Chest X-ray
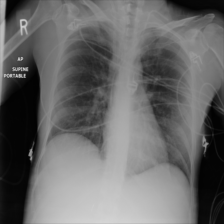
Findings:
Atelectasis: negative
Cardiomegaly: negative
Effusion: negative
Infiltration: negative
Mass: negative
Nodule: negative
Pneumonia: negative
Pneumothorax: negative
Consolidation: negative
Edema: negative
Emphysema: negative
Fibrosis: negative
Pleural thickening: negative
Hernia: negative